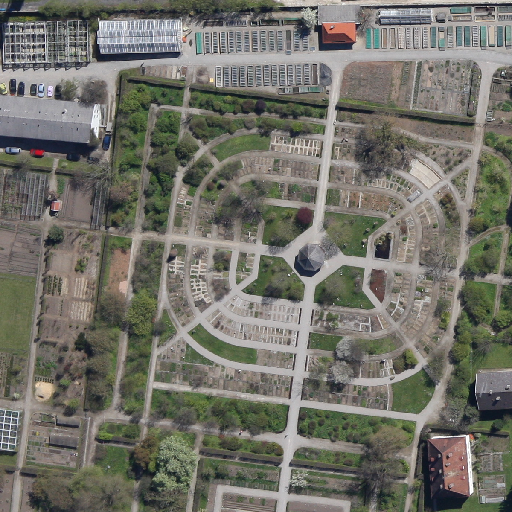
Referring expression: sidewalk along with tree